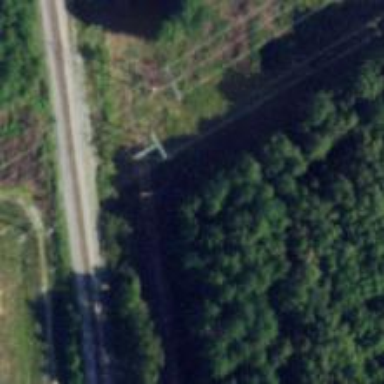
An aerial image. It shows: Power pole.